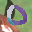
Label: 0